Question: I am currently building an app that presents the user with a list of items to select from. I want those selections to store to core data because it will be used in multiple different tableviews.
Right now I have the core data model setup to receive a boolean for the selection as well as the quantity of that selection. I am a little lost on how to do this as all the references I can find are pre swift and swift is the only language I read at the moment.
To give a little more insight I have an entity setup with a boolean attribute and an integer attribute to determine the selection and quantity of that selection.
'''
func tableView(tableView: UITableView, didDeselectRowAtIndexPath indexPath: NSIndexPath) {
let listed = frc.objectAtIndexPath(indexPath) as! Cards
let indexPath = cardsListed.indexPathForSelectedRow();
let currentCell = cardsListed.cellForRowAtIndexPath(indexPath!) as UITableViewCell?
DeckCards.setValue(true, forKey: "cardsSelected")
managedObjectContext?.save(nil)
}
'''
I am considering using a checkmark to show which items are going to be saved to the user....as matter of a fact this is the way I want to go it doesn't change much in that I still can't find swift examples of doing this.
Attached below is a image of my core data model for better understanding:
[
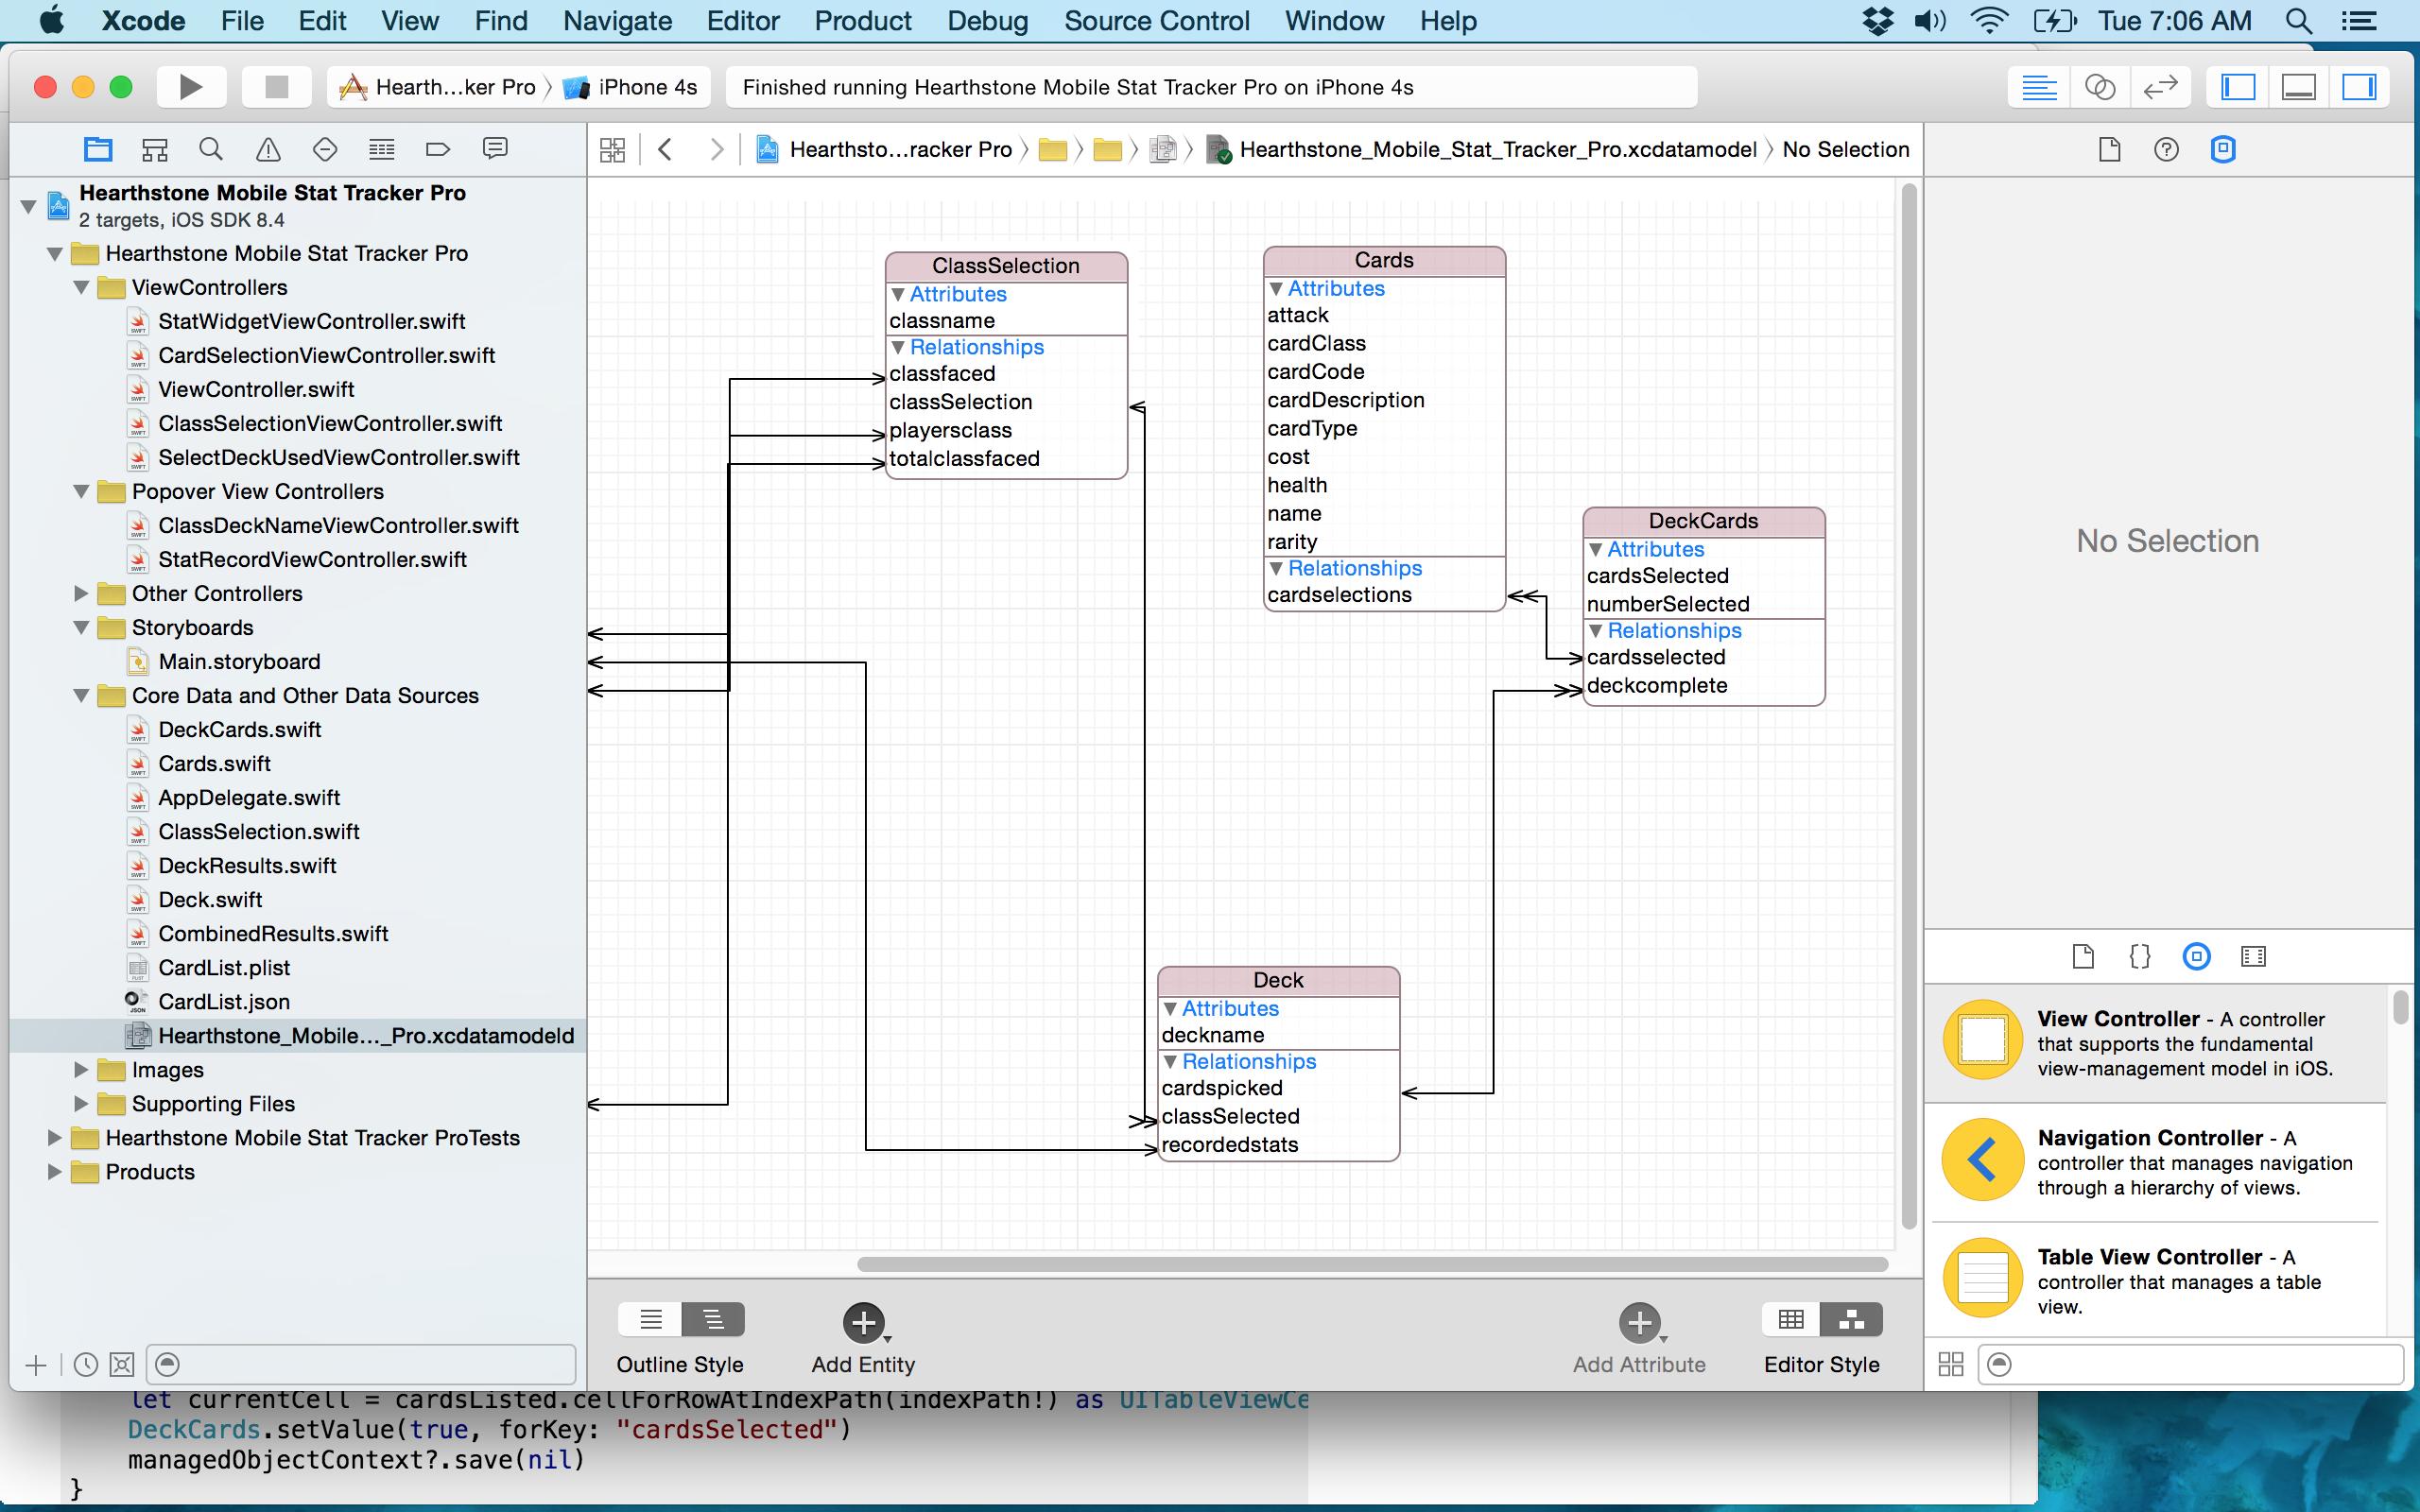
Answer: I think, given the added information in the comments, that you need to revise your model slightly: each 'DeckCards' object should have only one 'Card' to which it relates, i.e. the 'cardsselected' on the 'DeckCards' entity should be "to-one". This is because the attributes 'cardsSelected' and 'numberSelected' relate to one particular 'Card', not to a group of them. And the inverse relationship ('cardselections' on the 'Cards' entity) should be "to-many": each Card object can be related to many 'DeckCards' objects.
Also, I think the 'cardsSelected' attribute of 'DeckCards' will be redundant and can be deleted: if a card is selected (for a particular Deck), there will be a 'DeckCards' object related to it. And if it is not selected, there will be no 'DeckCards' object related to it.
Presumably the user selects or creates a 'Deck' object, let's call it 'currentDeck' and then selects the Cards from the table view to be used in that 'Deck'. In your 'tableView:didSelectRowAtIndexPath:' method, you create (or update) the 'DeckCards' object for the chosen Card and Deck. Not sure how you determine 'numberSelected', perhaps with an Alert Controller or a further view controller?
Something like this (by the way, note that in your code in the question you are using "didselectRow..." not "didSelectRow..."):
'''
func tableView(tableView: UITableView, didSelectRowAtIndexPath indexPath: NSIndexPath) {
var myDeckCard : DeckCards?
let listed = frc.objectAtIndexPath(indexPath) as! Cards
// check: is there already a DeckCards object for this Card and this Deck?
for eachDeckCard in listed.cardselections {
if eachDeckCard.deckcomplete == currentDeck {
// There is already a DeckCard object for this Card and currentDeck
myDeckCard = eachDeckCard
}
}
if myDeckCard == nil {
// There is no DeckCard object for this Card and currentDeck
// So create one...
myDeckCard = NSEntityDescription.insertNewObjectForEntityForName("DeckCards", inManagedObjectContext: managedObjectContext!)
myDeckCard.cardsselected = listed
myDeckCard.deckcomplete = currentDeck
}
// your code to determine numberSelected here; I'll assume 2!
myDeckCard.numberSelected = 2
managedObjectContext?.save(nil)
}
'''
(The above code might need a bit of tweaking to properly cast and to unwrap optionals, but I hope you get the gist).
When it comes to displaying a table view of cards selected for a given deck: 'currentDeck.cardsselected' will give you the appropriate set of 'DeckCards' objects. Alternatively you could fetch 'DeckCards' objects using a predicate to restrict the results to the correct 'Deck'. For each 'DeckCards' object you can use 'cardsselected.name' (etc) to determine the corresponding card's name (etc).